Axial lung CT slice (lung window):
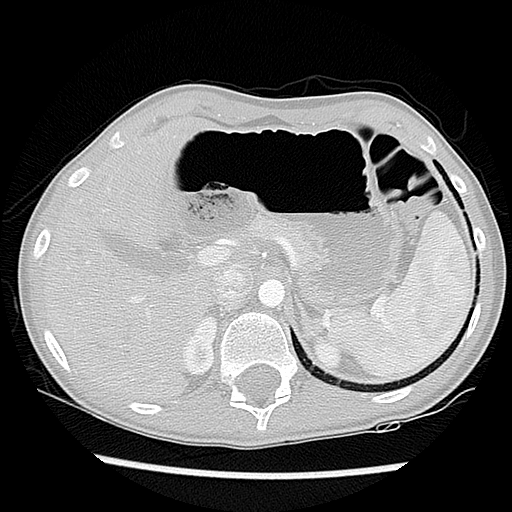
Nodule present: no